Question: I'm trying to find a decent algorithm that allows me to find all the squares that a line intersects as it passes through a grid. Bresenham's algorithm does not work in my scenario because the endpoints of a line do not necessarily have to start or end in the center of a square. Even if it passes through a corner, a square will be counted.
Ive tried googling and I have not found many results.

Red is Bresenham's algorithm that does what I want it to do but it only works if the line endpoints start in the center of a square.
Green is my ideal scenario.
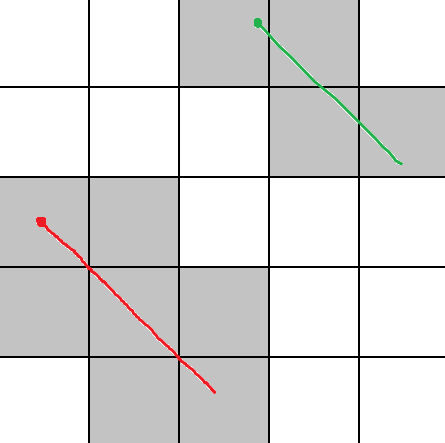
Answer: Why not follow a 'numerical' sort of algorithm?
Just evaluate a finitely large number of points in the line.
From the coordinates of the point, it'd be easy to determine which square(s) they fall on.
(You only have to add a new square to your list when the square the point lies in is different from the last point.)